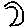
Label: moon